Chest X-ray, PA view. Patient: 31 years old, sex F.
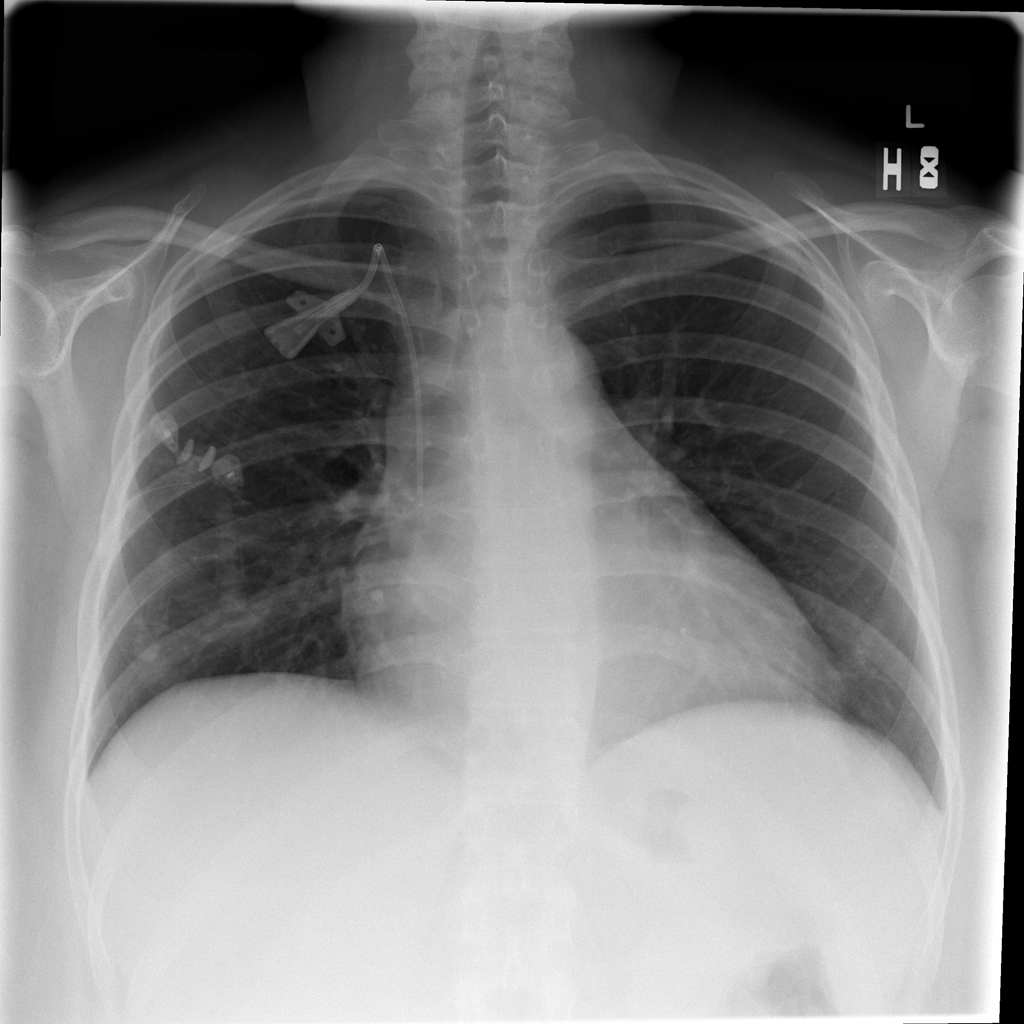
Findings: Cardiomegaly, Effusion